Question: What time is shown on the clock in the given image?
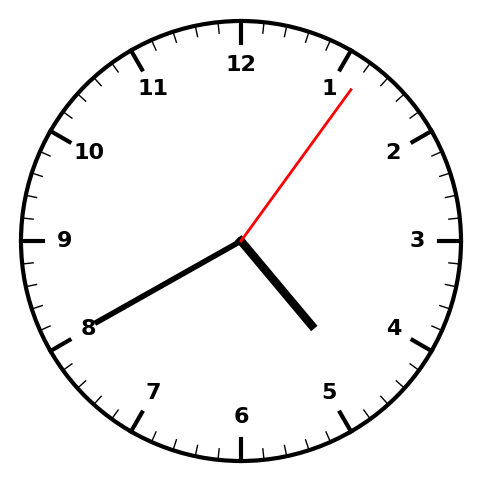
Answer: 04:40:06